Question: I have a table say scope_test as follows:
'''
create table scope_test
(
id int identity(1,1),
val varchar(100)
)
'''
Now when i insert a row in this table and select the scope identity through 2 different sql statements, i get to see a difference in performance of the 2 statements:
'''
insert into scope_test values('abcd')
select scope_identity() -- statement 1
select scope_identity() from scope_test -- statement 2
'''
statement 1 is faster than statement 2 according to the execution plan:

I am curios to know :
1. why is this difference in performance , and
2. Is it safe to use scope identity() as used in statement 1 i.e. without the table name ?
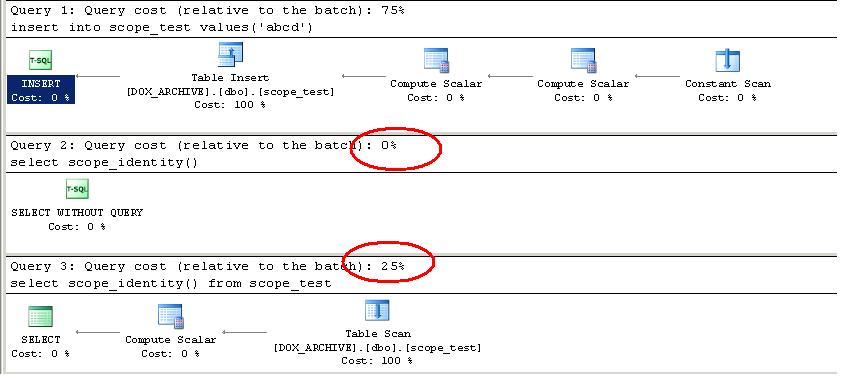
Answer: The difference in performance is simply because you are doing different things. The second use of 'scope_identity' doesn't just get the last identity, it gets all records in the table and selects the value from 'scope_identity()' for each record in the table. You will just get the value from 'scope_identity()' once for each record that exists in the table.
So, the second use of 'scope_identity()' is simply pointless, it will return the same value one or more times (or zero times if the table used in the query would be empty). The value of 'scope_identity()'is not at all related to the table that you use in the query, i.e. if you insert records in different tables you can't use it to get the last id inserted in a specific table.